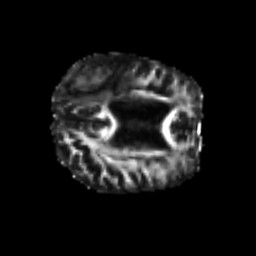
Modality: FA
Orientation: axial
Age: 63
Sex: male
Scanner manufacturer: siemens
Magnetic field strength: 3 T
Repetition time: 4.987 s
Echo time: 0.0792 s